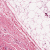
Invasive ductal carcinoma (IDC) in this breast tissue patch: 0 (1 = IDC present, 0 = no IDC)